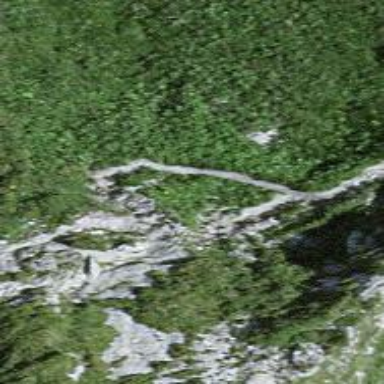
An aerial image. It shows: Dirt path with excellent trail visibility.